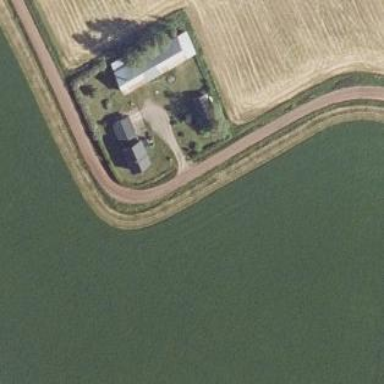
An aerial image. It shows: Farmyard area.